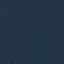
Land use / land cover: SeaLake